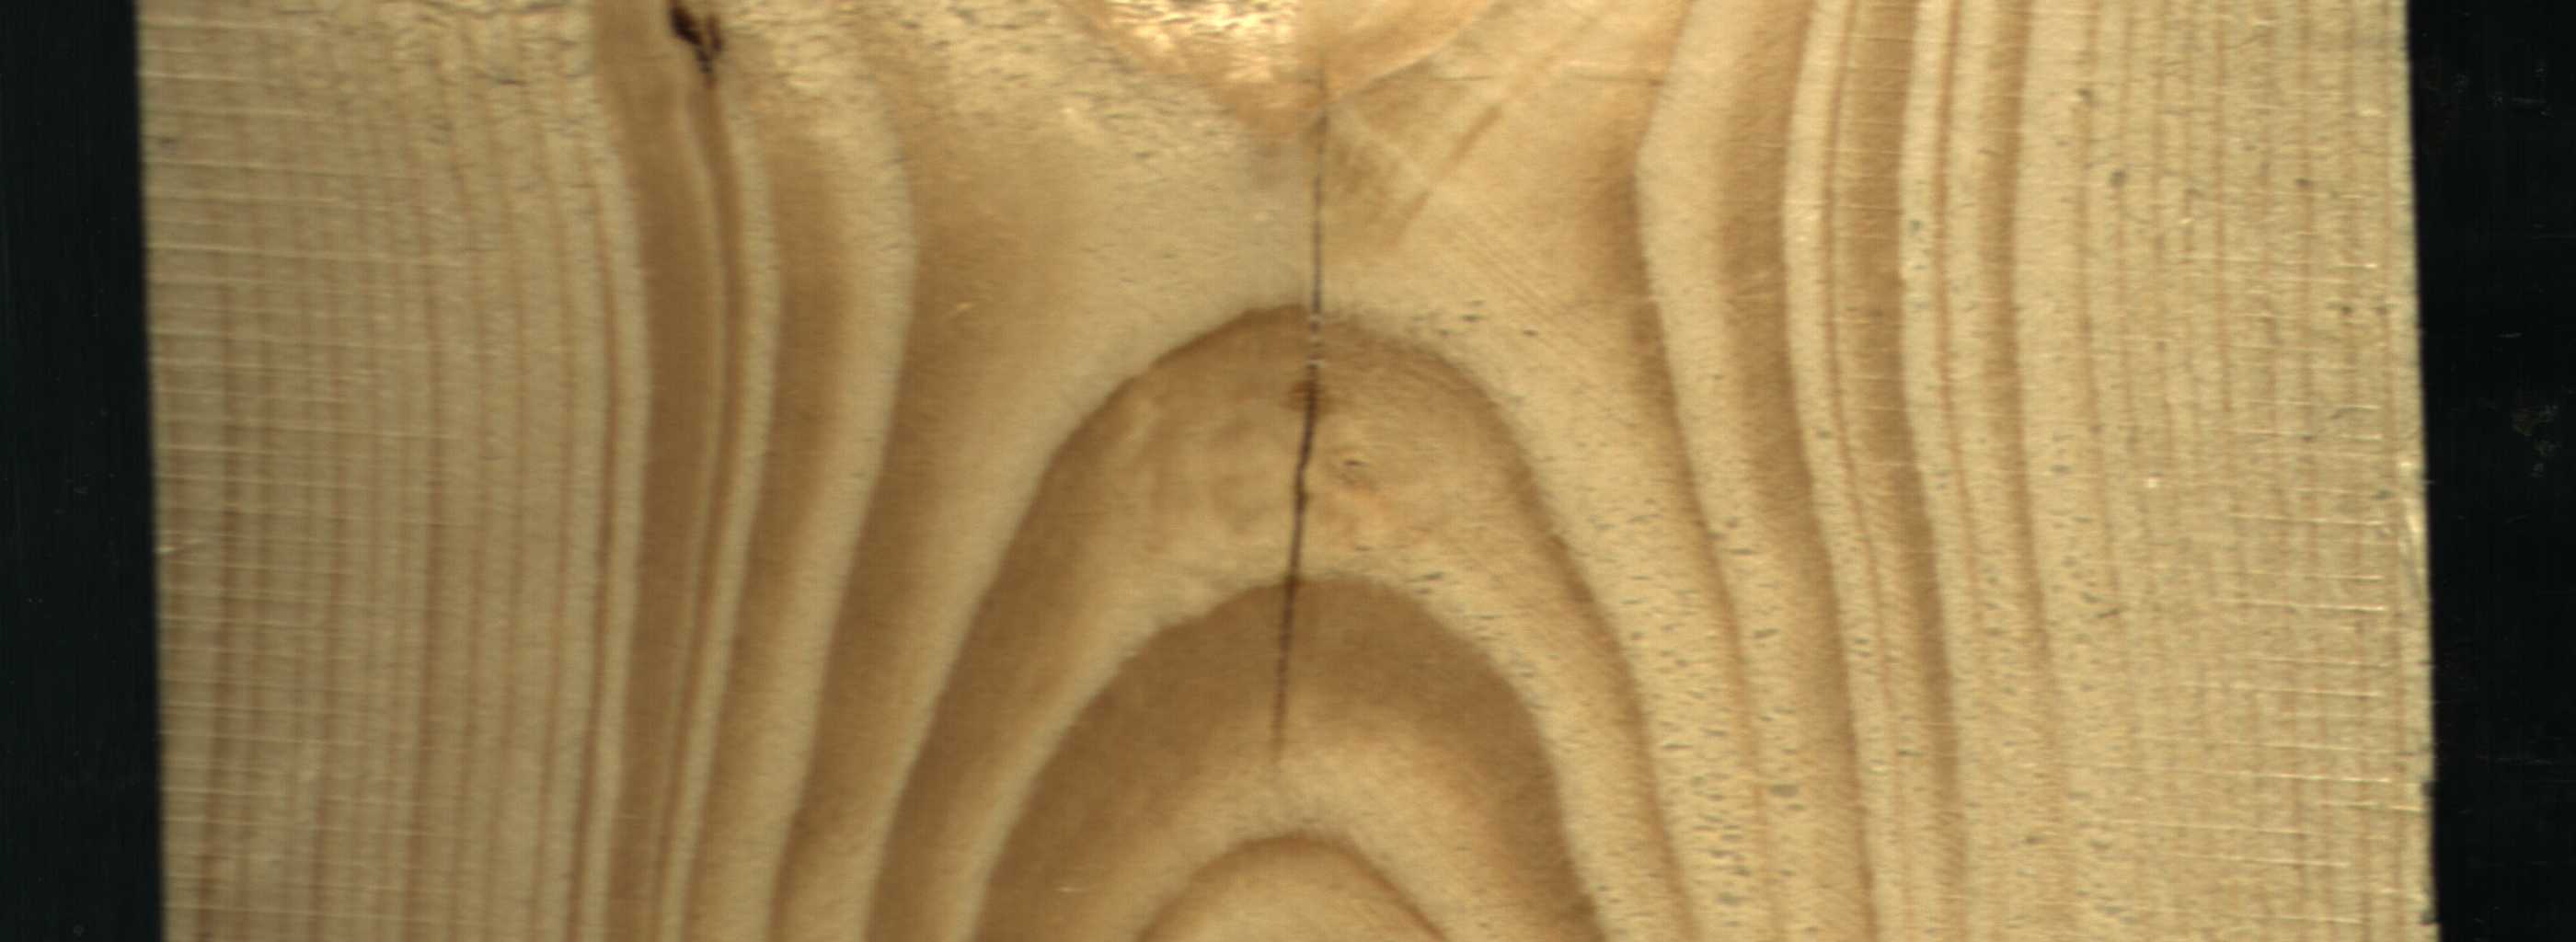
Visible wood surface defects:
resin
Crack